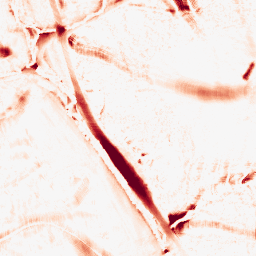
Category: morphological
Decomposition family: morphological_ellipse
Decomposition parameters: operation: opening
width: 30
height: 30
Upsampling method: sinc_blackman
Upsampling parameters: scale: 4
kernel_size: 16
Upsampling scale: 4